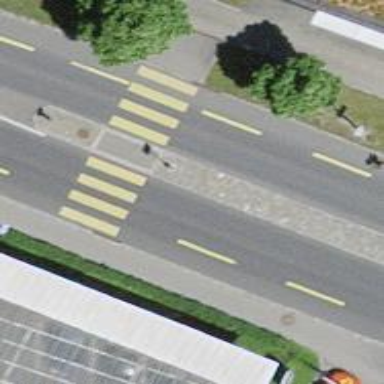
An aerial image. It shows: Marked zebra crossing with pedestrian island.